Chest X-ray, PA view. Patient: 25 years old, sex M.
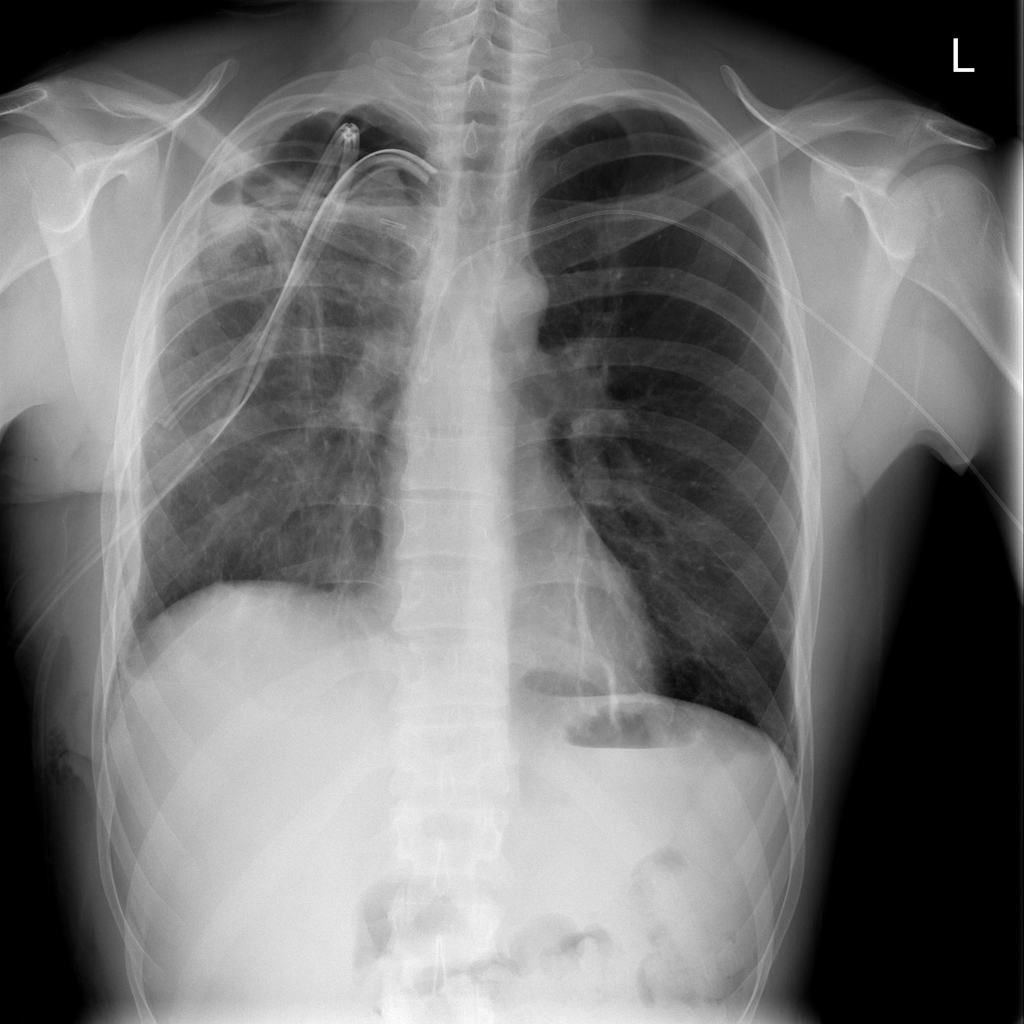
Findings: Pneumothorax